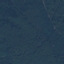
Land use / land cover class: Forest